Question: I am new to WCF. I just finished my first WCF Service Project and I would like to know what is the most convenient way to achieve this :
I would like to have App A send Data to App B. Applications A & B are independent as of now.
I thought of something like the sketch below, where H is the service Host exposing Service S.
Service S would have contracts & methods to consume (get) data from A (invoked by A) and to push (set) data to B (invoked by B -well I guess..)
In your opinion, is this relevant ?

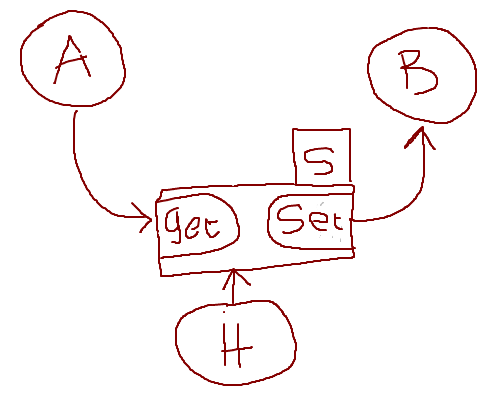
Answer: In answer to your comment: you should implement a service also on 'B' that will enable 'H' to send to 'B' some data.
This is how I see your project, in a macroscopic way:
'H' and 'B' are implementing a '[OperationContract]' called 'ReceiveData(Data myData)'.
- 'A''ReceiveData()''H'- 'H''B''ReceiveData()''B'
The whole point is that 'B' 'H'.